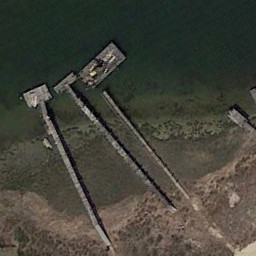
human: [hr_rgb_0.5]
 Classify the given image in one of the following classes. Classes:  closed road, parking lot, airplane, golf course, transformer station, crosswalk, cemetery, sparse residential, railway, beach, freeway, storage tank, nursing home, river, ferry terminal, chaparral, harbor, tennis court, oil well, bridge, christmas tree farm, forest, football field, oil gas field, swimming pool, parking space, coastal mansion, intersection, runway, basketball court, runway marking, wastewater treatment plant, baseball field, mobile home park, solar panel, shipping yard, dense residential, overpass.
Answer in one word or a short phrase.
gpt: ferry terminal